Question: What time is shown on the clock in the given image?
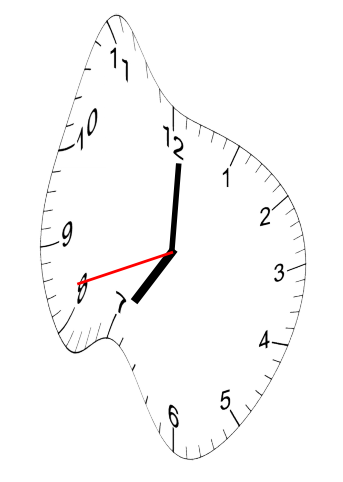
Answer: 07:00:42